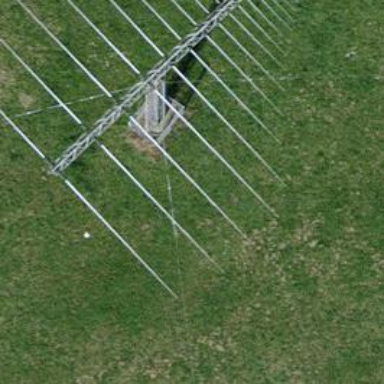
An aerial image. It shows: Mast tower used for communication.